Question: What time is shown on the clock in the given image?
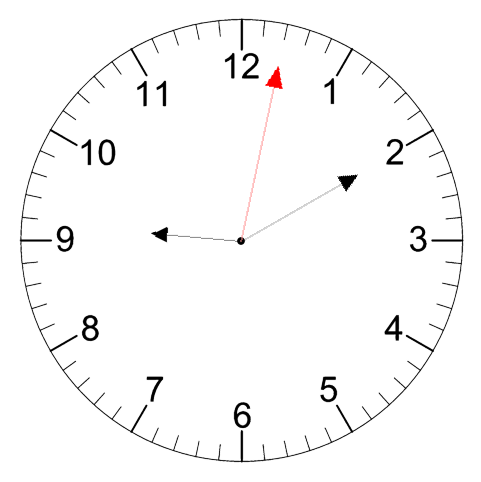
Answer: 09:10:02